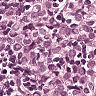
Metastatic tissue present: yes